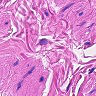
Metastatic tissue present: no